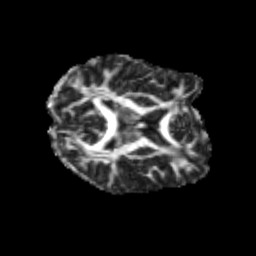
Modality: FA
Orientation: axial
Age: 24
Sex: male
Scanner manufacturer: siemens
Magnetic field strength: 3 T
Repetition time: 3.5 s
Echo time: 0.113 s